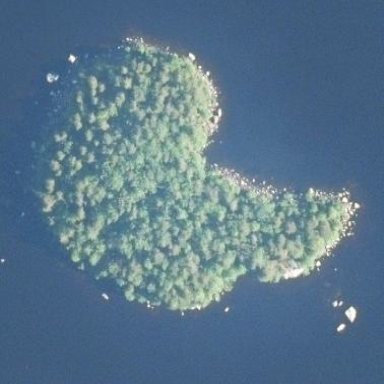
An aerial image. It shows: Islet.